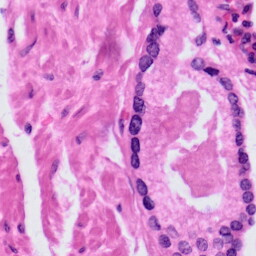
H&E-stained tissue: Prostate